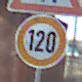
Verkehrszeichen: Geschwindigkeit120
Zusatzzeichen oben: EinseitigVerengteFahrbahnRechts
Umgebung: Outdoor, Suburban
Tageszeit: MorningAfternoon
Wetter: Clear
Licht: Natural
Jahreszeit: NotSpecified
Kontrast: HighContrast